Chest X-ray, AP view. Patient: 42 years old, sex M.
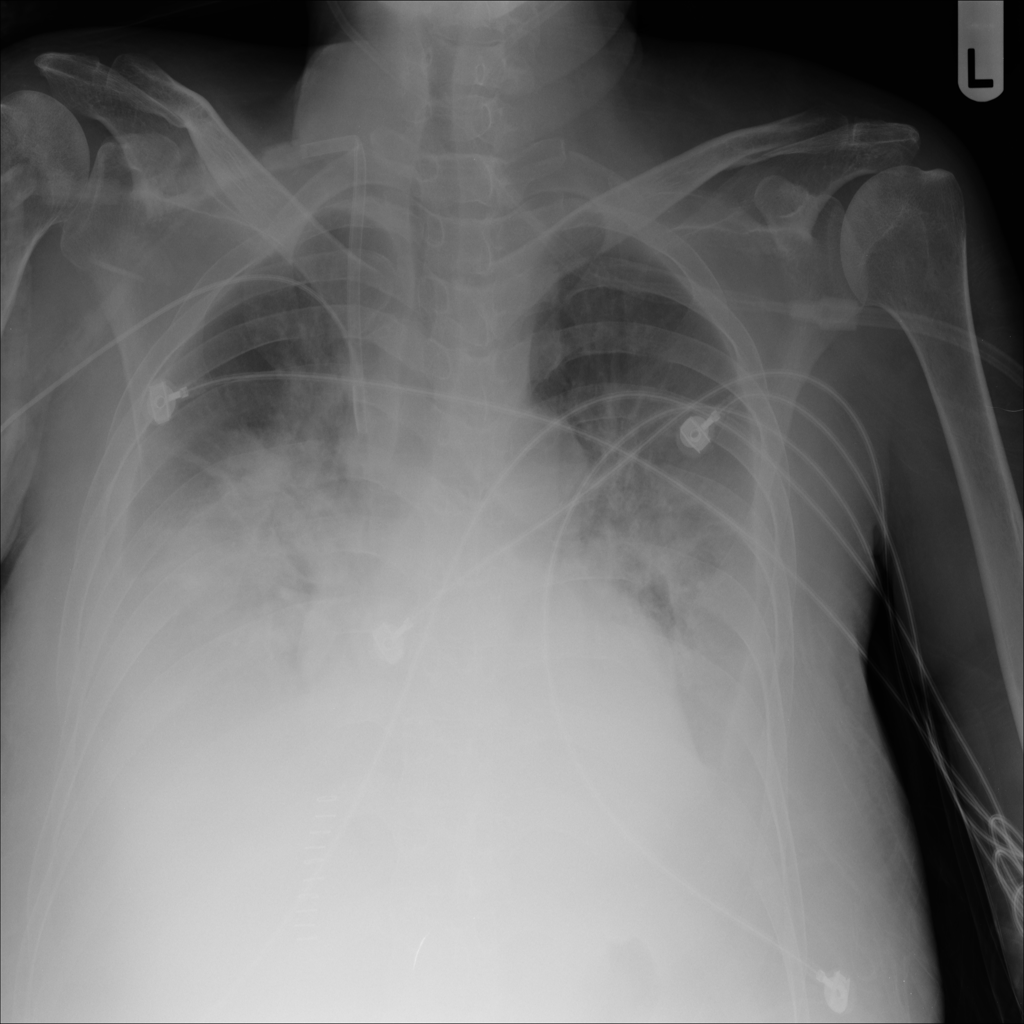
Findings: Edema, Effusion